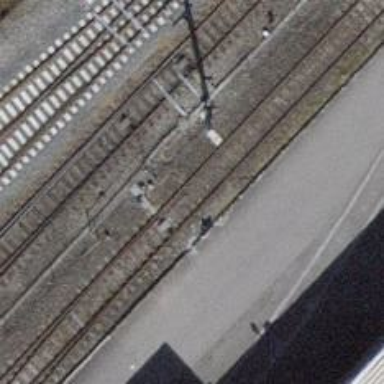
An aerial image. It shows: Railway switch.